Interaction volume radius: 10 \u00c5
Interaction volume height: 10 \u00c5
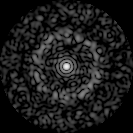
Disorder parameter: 0.8614